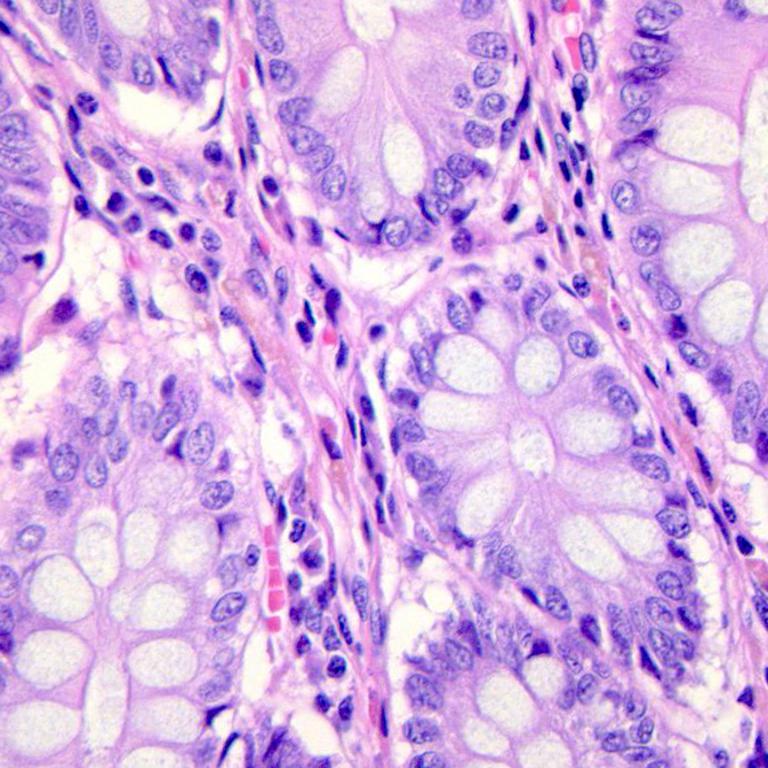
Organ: colon
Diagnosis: benign